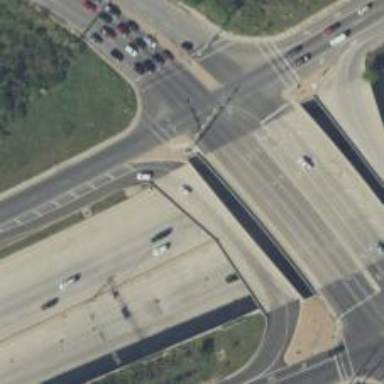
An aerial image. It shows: Secondary link road with bridge.